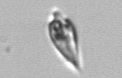
Label: Oxytoxum